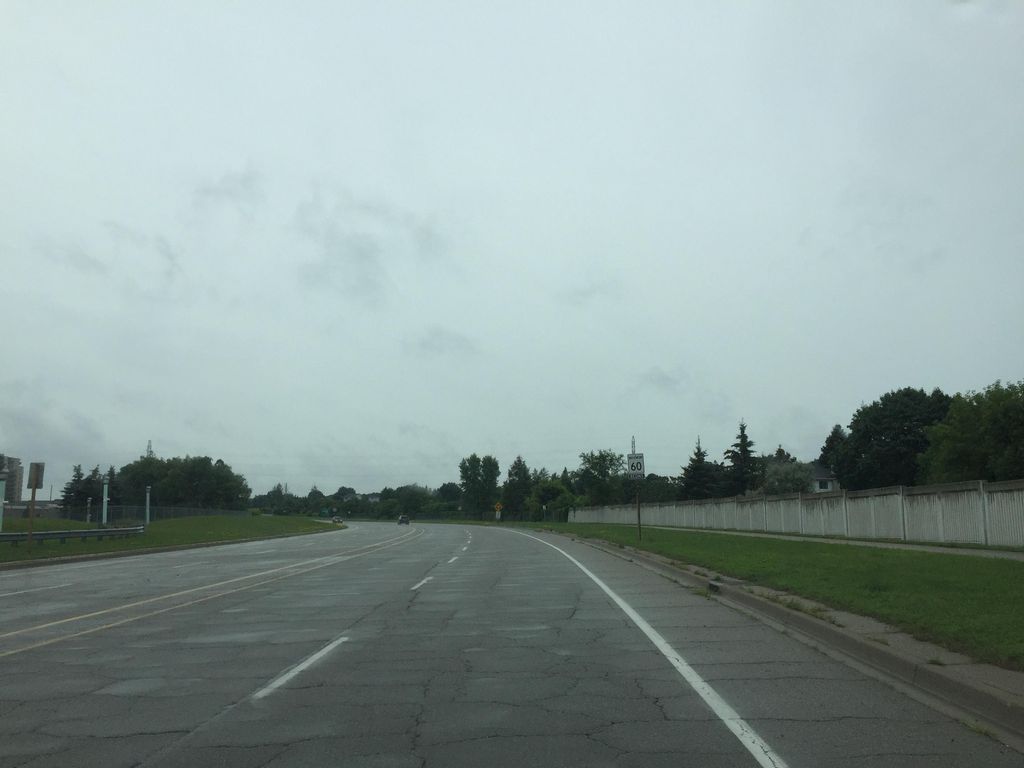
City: kitchener-waterloo